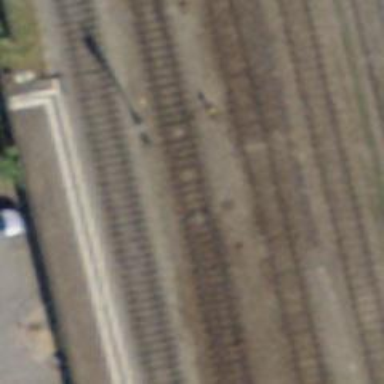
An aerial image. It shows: Railway switch.